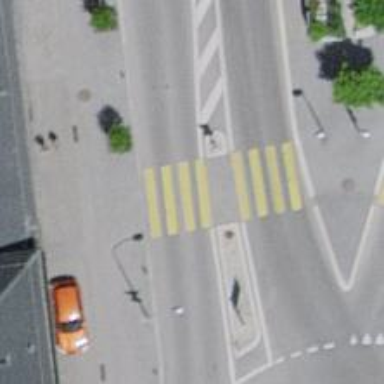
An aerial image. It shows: Zebra crossing with pedestrian island.